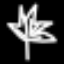
Label: leaf